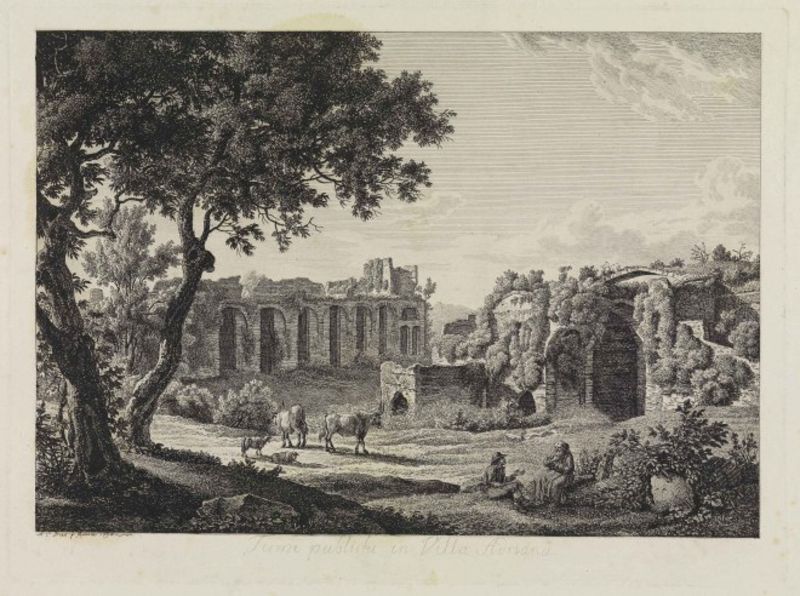
Titel: Tivoli: die Villa des Hadrian, die große Thermenanlage
Künstler: Albert Christoph Dies
Standort: Karlsruhe
Institution: Staatliche Kunsthalle Karlsruhe
Schlagwörter: bäume, arch, arches, architecture, church, hat, men, people, white, black, country, dark, gray, grey, old, sit, sitting, woman, print, cloud, clouds, greek, horses, man, rock, rocks, roman, sky, tree, building, landscape, nature, sun, trees, village, grass, bushes, plants, drawing, paper, black and white, castle, ruin, ruins, shadow, animals, dog, dogs, illustration, sketch, pen, italy, outside, rural, human, ivy, leaves, pastoral, rome, ink, brick, bricks, buildings, gate, engraving, pencil, postcard, animal, legs, bush, cattle, cow, cows, farm, horse, bull, horn, shadows, sheep, livestock, shrubs, eating, herd, farmers, humans, structure, branch, shepherds, goats, rest, latin, rom, greece, sepia, europe, countryside, donkey, foliage, trunks, italien, 16th century, 17th century, flora and fauna, ancient farm, rurual, runins